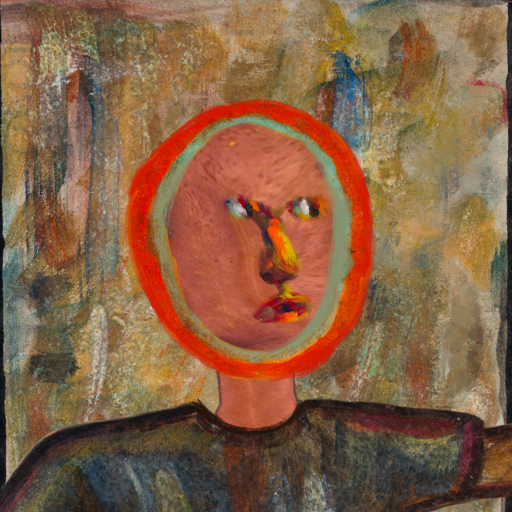
Background: Pipe, Head And Neck Side: Mother_And_Son_Mother, Face Side: An_Impression, Bust: Mosgoul, Hair Side: Sisters, Head Accessory: Blank, Second Necklace: Blank, Necklace: Blank, Baby: Blank